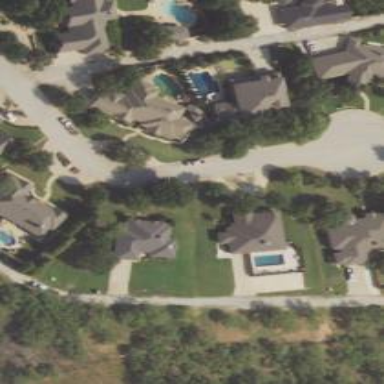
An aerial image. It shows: Residential road.